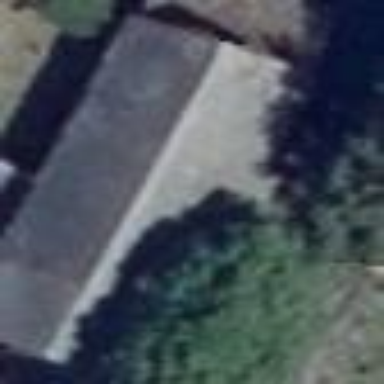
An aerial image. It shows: Building with gabled roof. The roof is grey in color and oriented along the building.